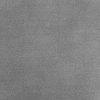
Atmospheric dust classification: dusty